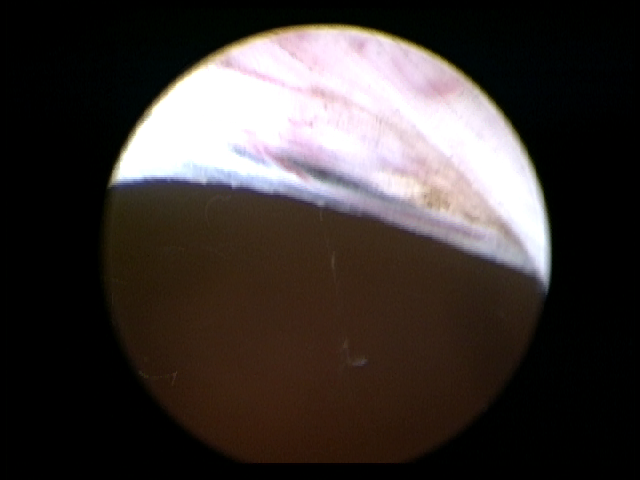
Modality: WLC
Class: Anatomical landmarks
Subclass: ResectionBed
Lesion: L1
Stage: Ta
Morphology: Papillary
Bladder cancer association: No